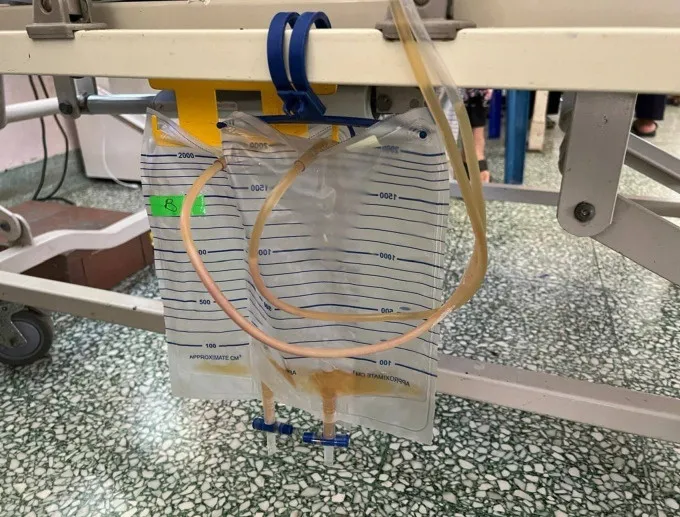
Pus drained from the gas-forming pyogenic liver abscess (GFPLA) via percutaneous drainage catheter.
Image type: radiology (ct)